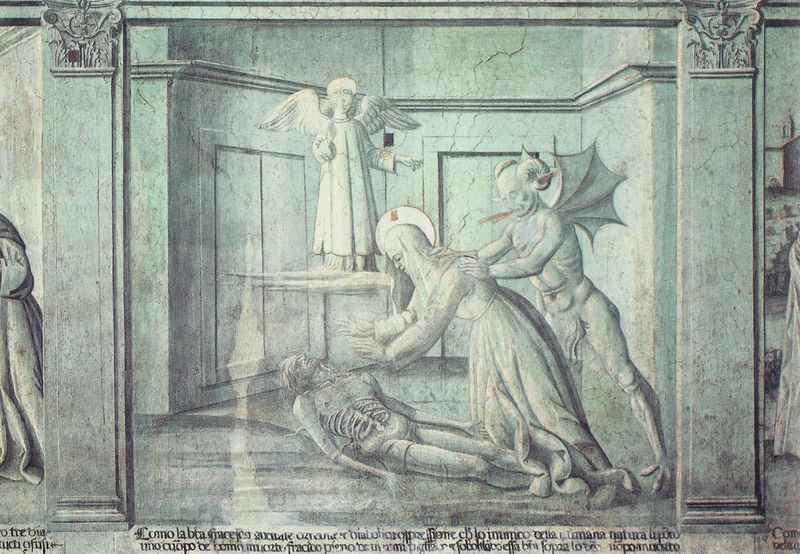
Titel: Rom, Monastero di Tor de’ Specchi, Fresken
Künstler: Benozzo Gozzoli
Standort: Rom, Via del Teatro di Marcello, Monastero di Tor de’ Specchi  (EU - I - Latium)
Schlagwörter: flügel, körper, mann, weiß, frau, marmor, raum, zeichnung, zimmer, leiche, tod, tot, toter, engel, schrift, liegen, italien, türen, grafik, weib, abbild, nische, rippen, text, heiligenschein, skelett, nimbus, christus, teufel, versuchung, zunge, aufzug, aureole, gerippe, lazarus, heilgenschein, erweckung, verstorbener, demon, schäulen, engelitalien, versuchung heilige